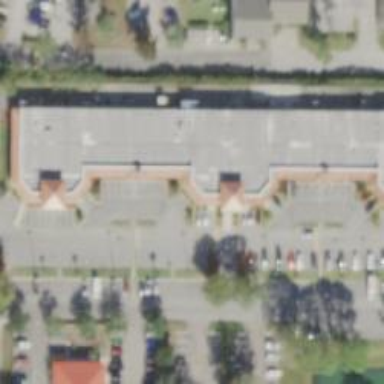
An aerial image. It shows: Supermarket.